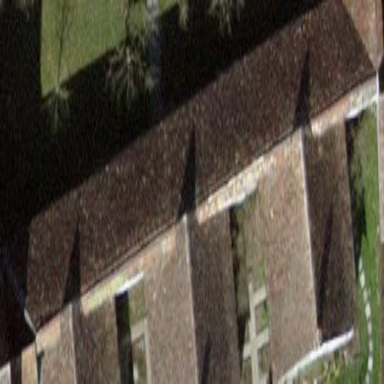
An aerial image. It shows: Building with roofing made of roof tiles in skillion shape. The roof orientation is along the building.